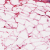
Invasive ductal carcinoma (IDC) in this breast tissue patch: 0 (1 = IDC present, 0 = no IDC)